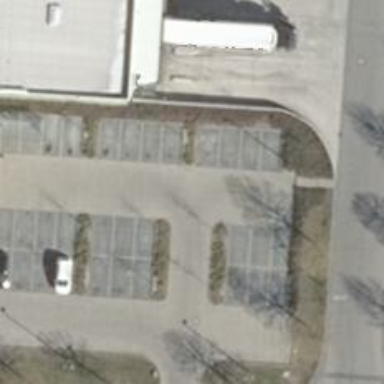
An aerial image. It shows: Parking aisle designated as service road.